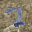
Label: 7